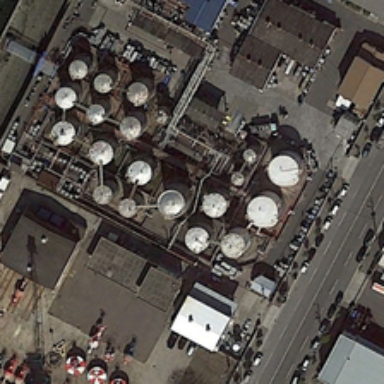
It is a large oil refinery .